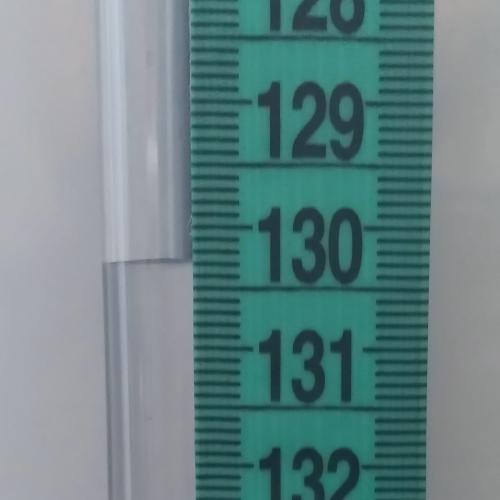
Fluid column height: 130.3 cm